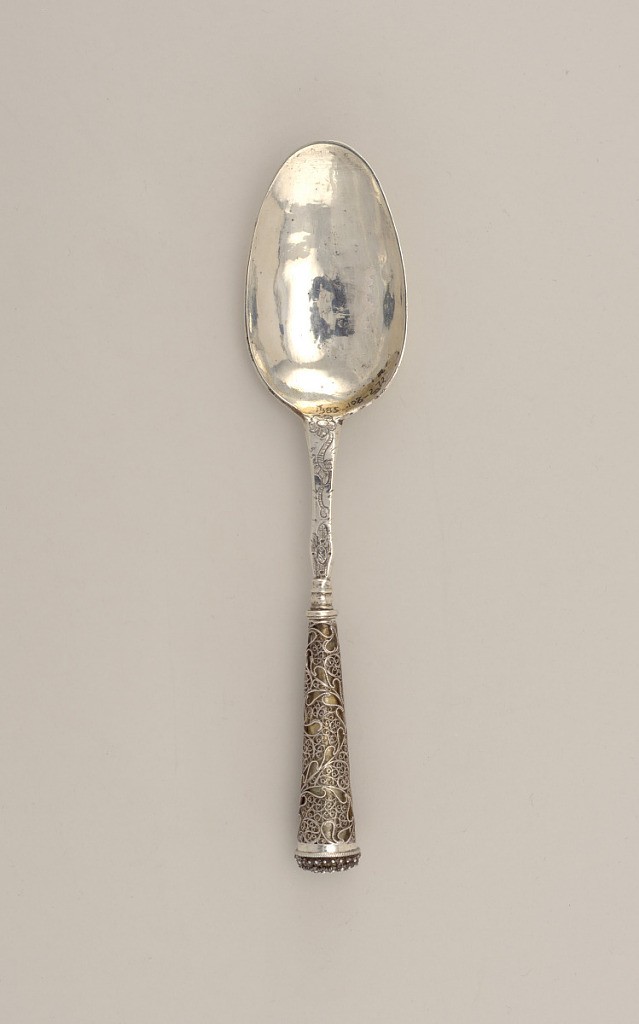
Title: Traveling Spoon
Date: mid–late 18th century
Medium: silver, brass
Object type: spoon
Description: Oval spoon bowl with engraved floral decoration on back of spoon. Flat tapering handle has floral engraving on both sides. Tapering handle, round in section, with filigree, floral and paisley design around a plain silver shaft. Rose at the end of handle.